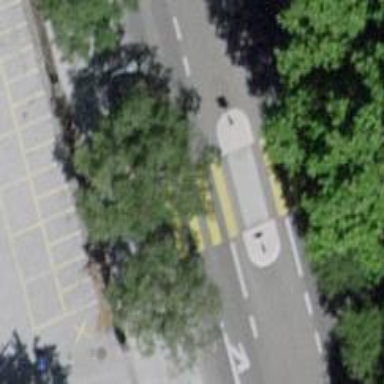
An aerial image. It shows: Marked road crossing with pedestrian island.